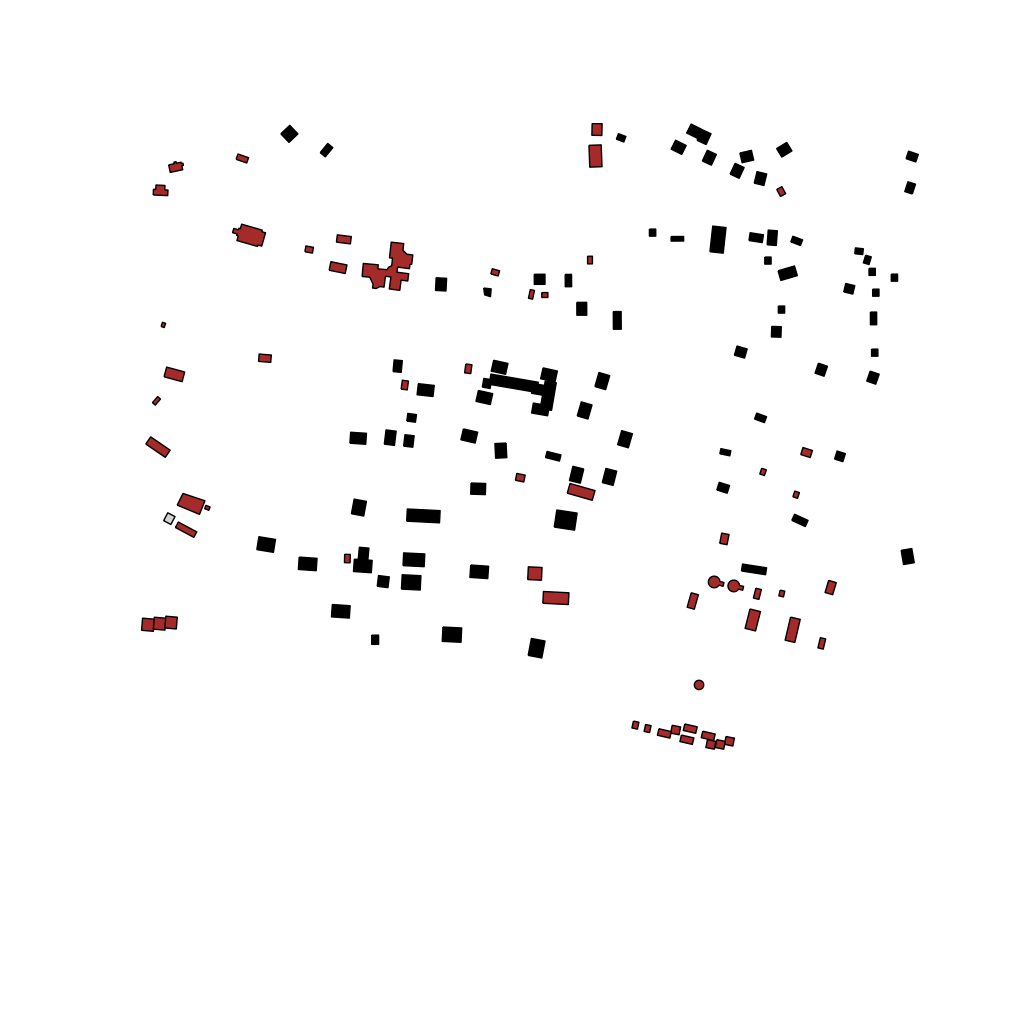
Tags: overhead vector_map, industrial, recreation, residential, individual_rise, low_rise, medium_rise, density_1, Building, Facility, Museum, 1.0 km²